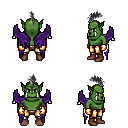
a pixel art fantasy rpg character, male body template, orc, green skin, purple wings, gold greaves, gray mohawk hairstyle, gold gloves, brown shoes, four views (front, back, left, right), 2x2 character sprite sheet, small pixel art, hard edges, no anti-aliasing